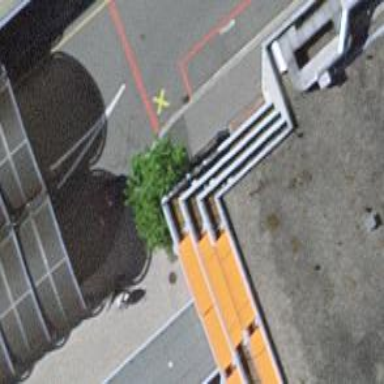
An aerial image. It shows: Bicycle repair station is available.